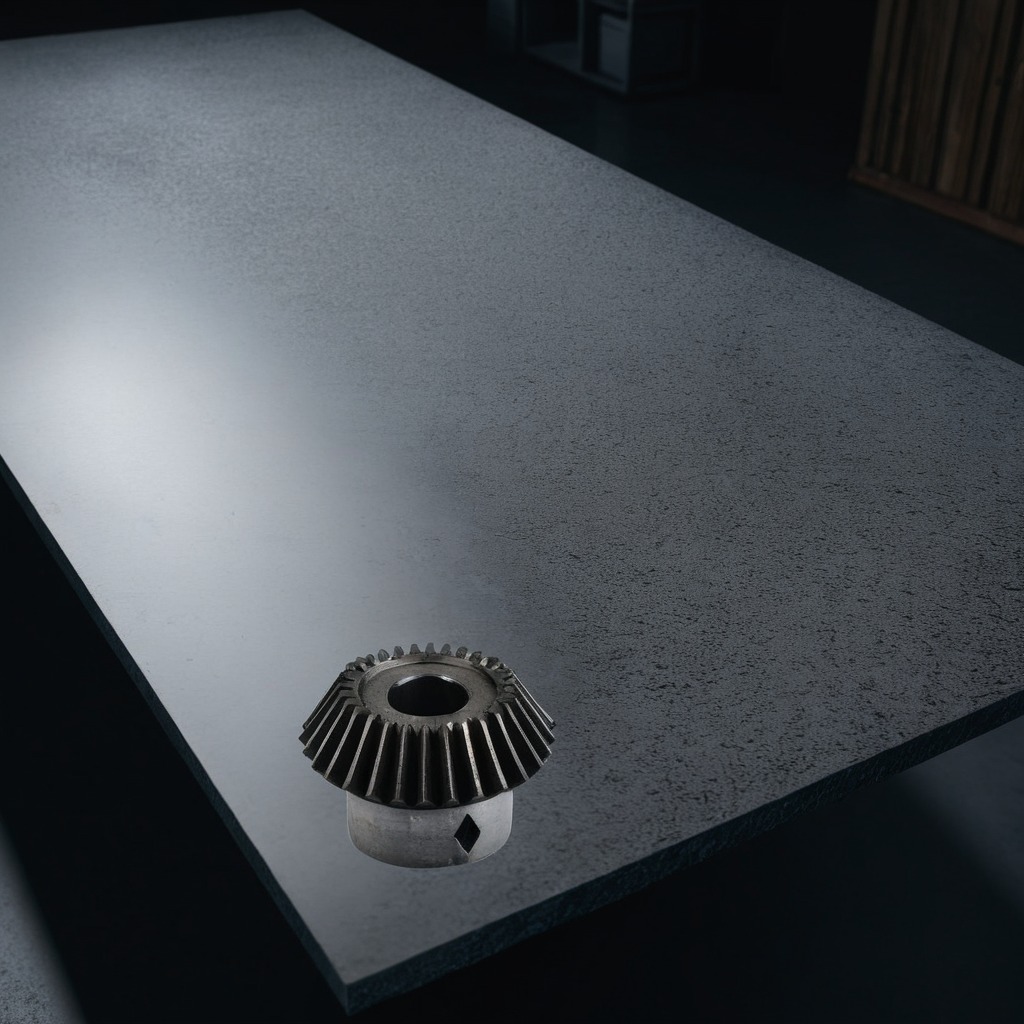
A steel gear with teeth lies on a clean granite table inside a workshop at night.